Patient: sex M, age 74
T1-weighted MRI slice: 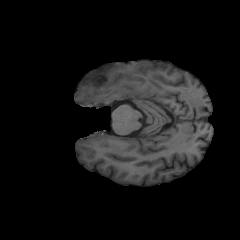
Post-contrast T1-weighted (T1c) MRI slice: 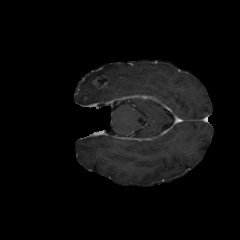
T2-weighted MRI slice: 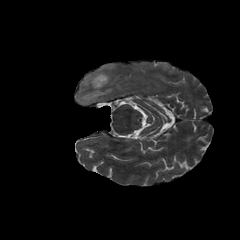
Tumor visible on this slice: yes
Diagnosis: Glioblastoma, IDH-wildtype
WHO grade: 4